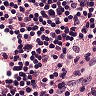
Metastatic tissue present: no